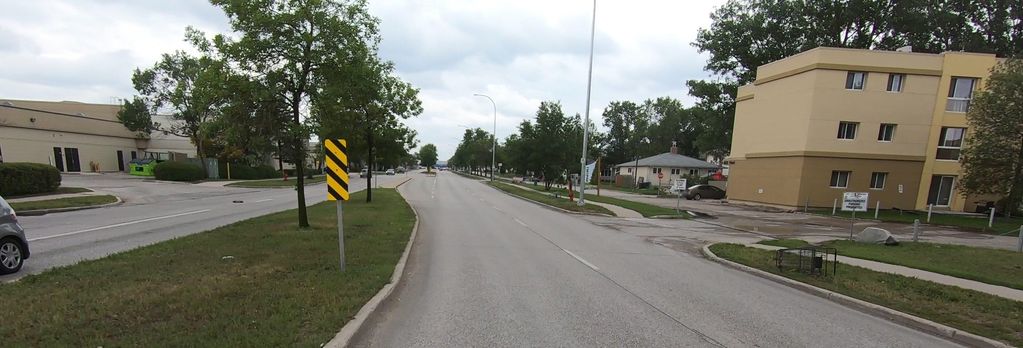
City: winnipeg